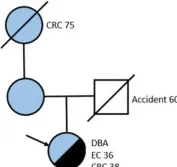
Personal and family history of patient A. Relevant data from diagnosis statement till now organized as a timeline; (B) Pedigree structure of affected family.
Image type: radiology (x_ray)